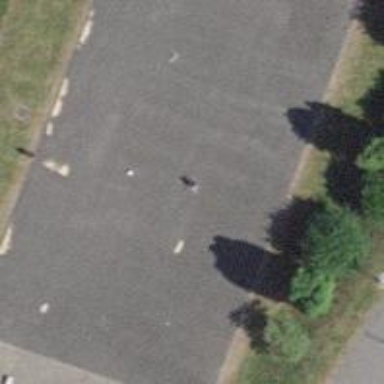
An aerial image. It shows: Multi-sport pitch with asphalt surface.